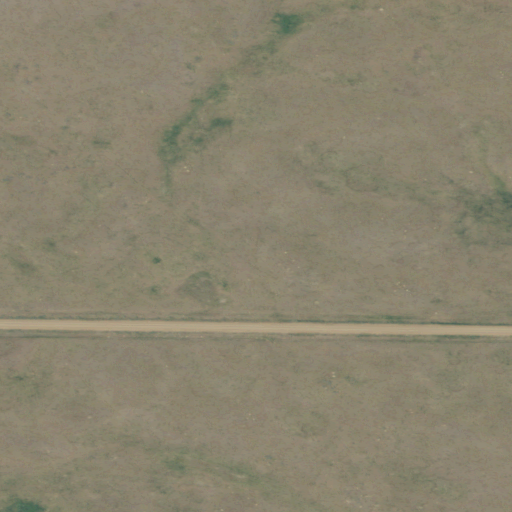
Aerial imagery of ridge(s) in Montana named Cherry Ridge containing grassland and open development